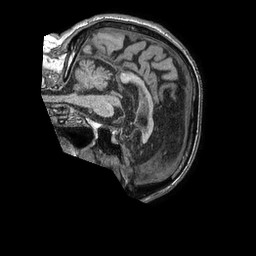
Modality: T1w
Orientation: sagittal
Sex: male
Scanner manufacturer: philips
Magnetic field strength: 1.5 T
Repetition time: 0.007551 s
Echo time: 0.003429 s